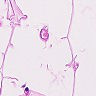
Metastatic tissue present: no